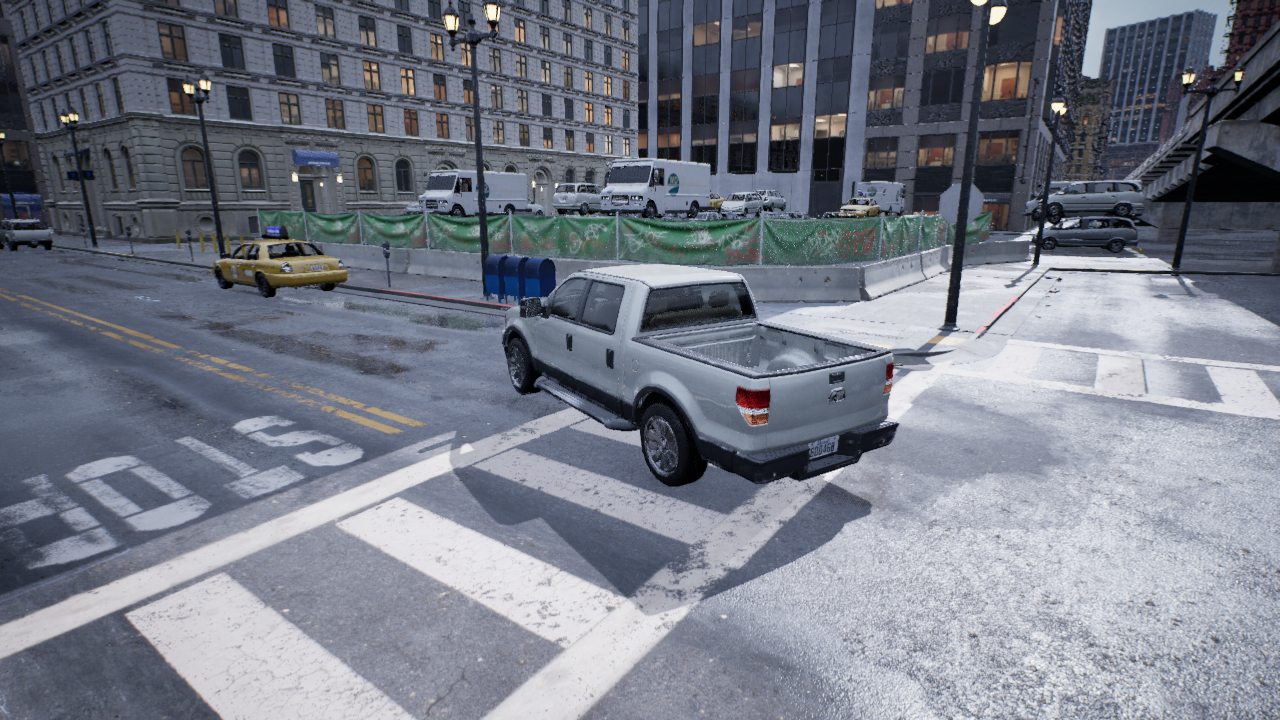
Venue: intersection
Lighting: overcast
Vehicle rig: pickup